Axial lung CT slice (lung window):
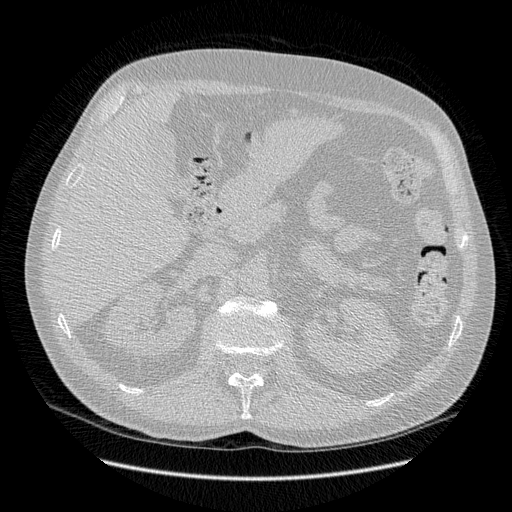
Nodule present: no